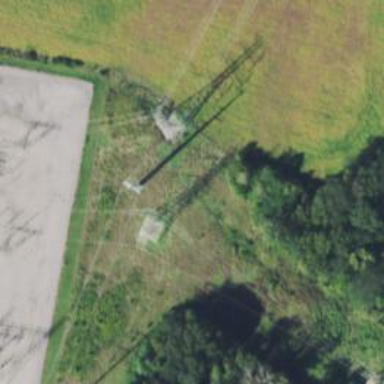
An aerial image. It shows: Lattice structure tower used for power distribution.